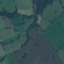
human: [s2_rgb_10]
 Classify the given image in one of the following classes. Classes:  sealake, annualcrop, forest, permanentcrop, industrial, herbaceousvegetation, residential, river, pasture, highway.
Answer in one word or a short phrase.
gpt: Pasture